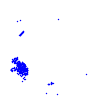
Particle: electron